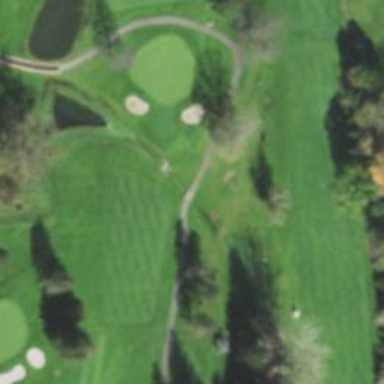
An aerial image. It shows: Golf hole.